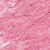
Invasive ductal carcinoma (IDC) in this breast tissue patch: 0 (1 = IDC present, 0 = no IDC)